Question: I am trying to use the Windows client (<URL> to have the "Cache-Control" header default to "max-age=0".
It is not working. I know this because once I upload a file (from my Web server to AWS S3), the header is not there.
Here's what my Default HTTP Header settings look like:

I am running S3 Browser version 3-7-5.
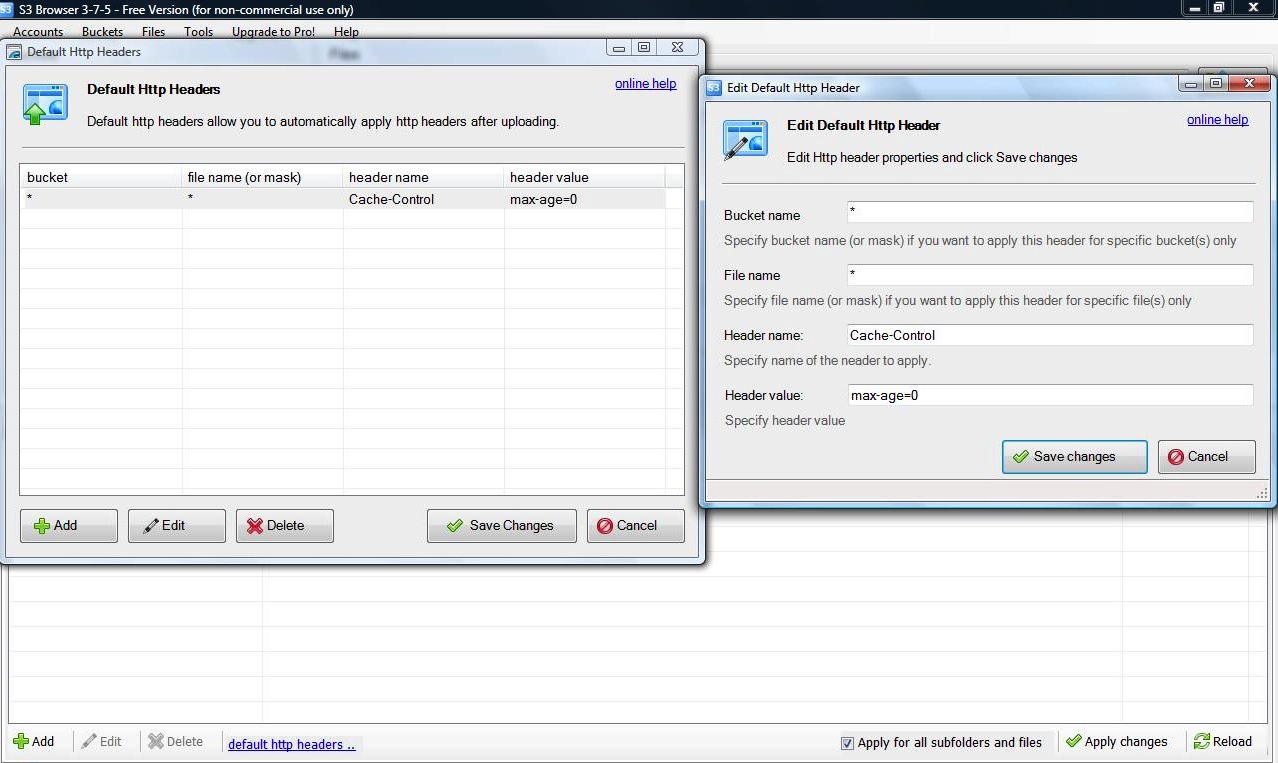
Answer: It turns out that I misunderstood what the Default HTTP Header does. I thought that if I set a default header, the header would be set even if I uploaded files from my web server to S3. This is not true; Default HTTP Headers only affect files uploaded from the S3 Browser program.